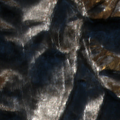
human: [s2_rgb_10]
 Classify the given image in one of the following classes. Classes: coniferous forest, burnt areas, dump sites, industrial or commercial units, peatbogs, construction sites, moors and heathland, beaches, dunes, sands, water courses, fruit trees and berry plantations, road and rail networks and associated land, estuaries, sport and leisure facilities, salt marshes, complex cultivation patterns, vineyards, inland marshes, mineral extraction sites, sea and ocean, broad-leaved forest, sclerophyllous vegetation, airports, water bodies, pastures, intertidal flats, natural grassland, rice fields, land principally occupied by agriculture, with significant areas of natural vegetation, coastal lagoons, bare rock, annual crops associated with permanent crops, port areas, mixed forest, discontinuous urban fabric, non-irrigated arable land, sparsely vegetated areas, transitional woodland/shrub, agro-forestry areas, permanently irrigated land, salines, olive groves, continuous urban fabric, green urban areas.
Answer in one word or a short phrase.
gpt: broad-leaved forest